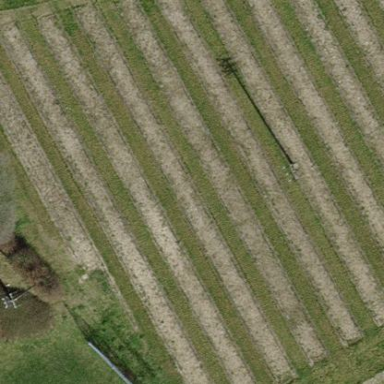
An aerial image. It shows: Vineyard where grapes are grown.